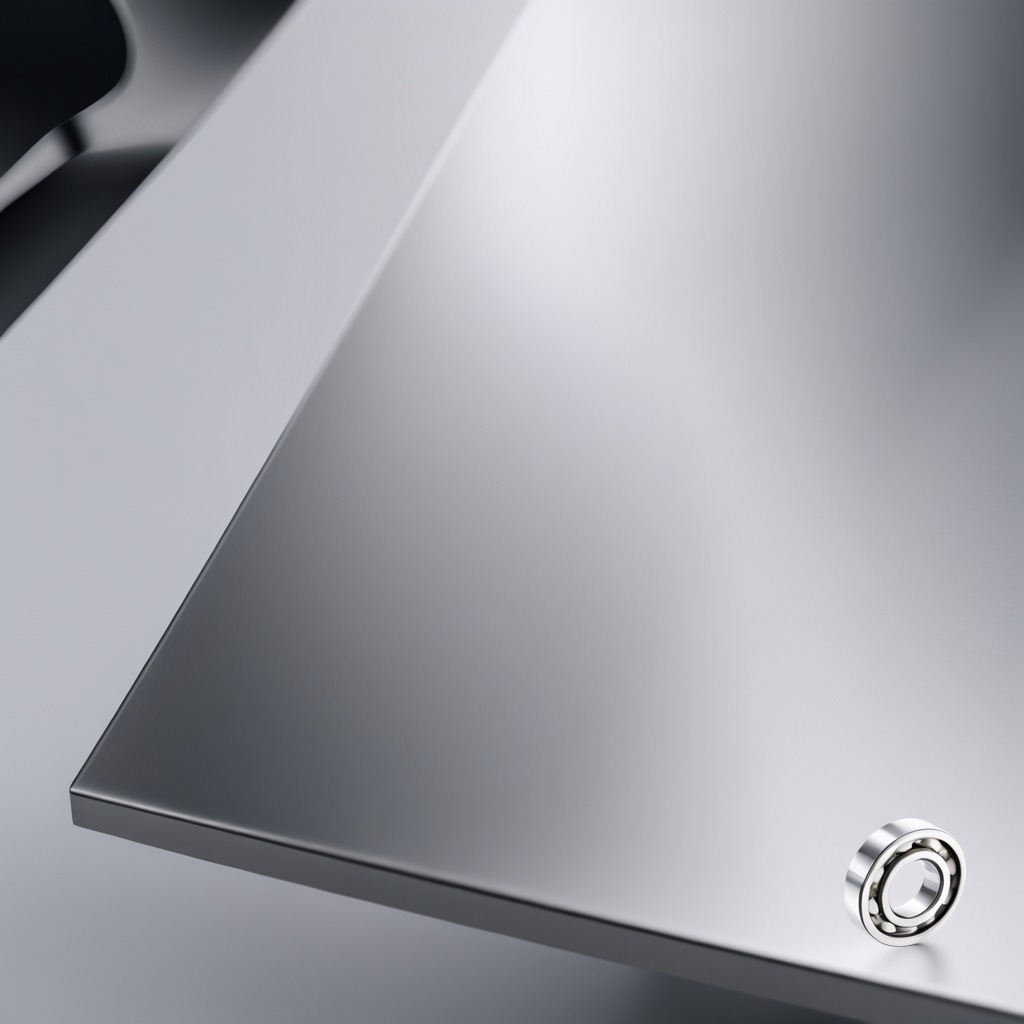
A metal ball bearing is lying on a stainless steel table in a high-end prototyping lab.